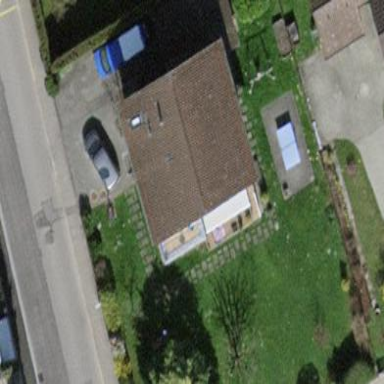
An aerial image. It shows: Detached building.